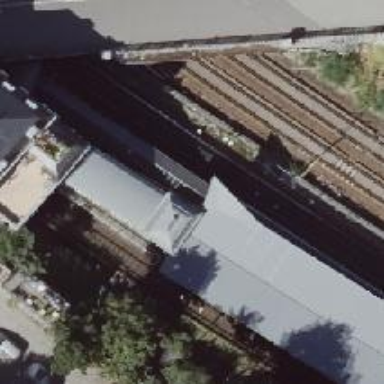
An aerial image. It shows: Close-up of railway platform edge.